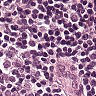
Metastatic tissue present: no